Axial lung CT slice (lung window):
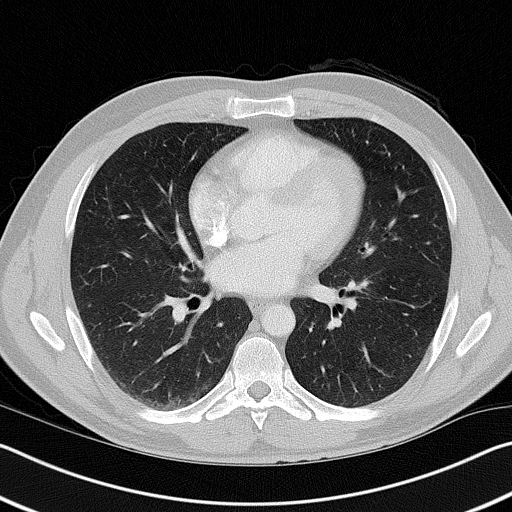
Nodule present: no